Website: home-depot
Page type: payment
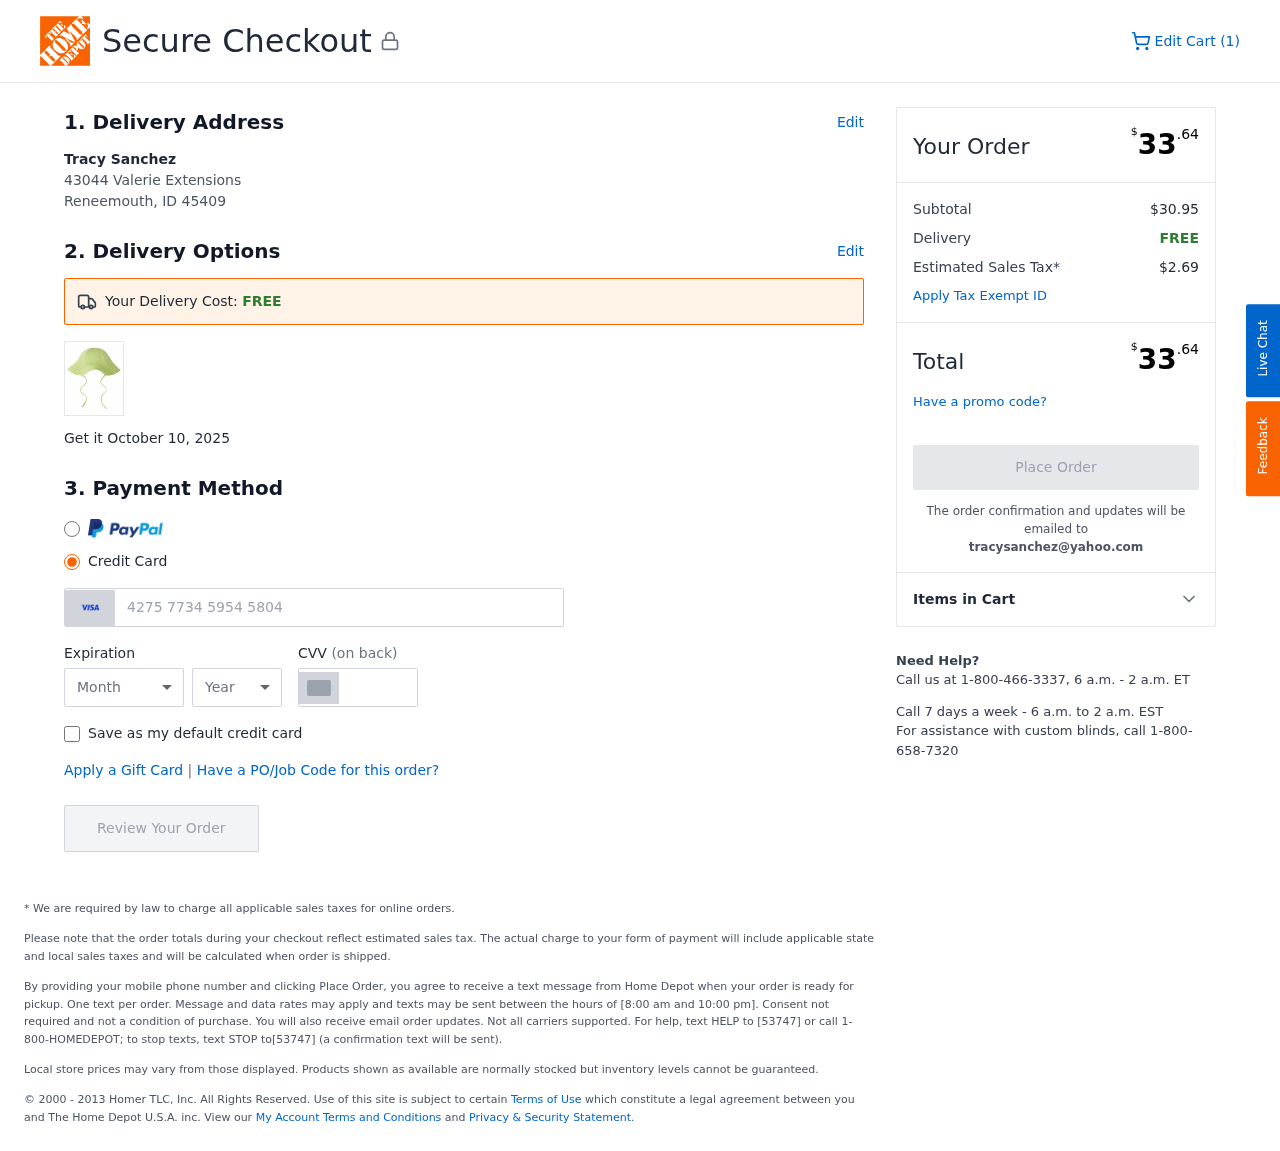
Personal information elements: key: PII_CARD_CVV
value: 300
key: PII_CARD_EXPIRY_MONTH
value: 07
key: PII_CARD_EXPIRY_YEAR
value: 26
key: PII_CARD_NUMBER
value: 4275 7734 5954 5804
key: PII_CITY_STATE_ZIP
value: Reneemouth, ID 45409
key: PII_EMAIL
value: tracysanchez@yahoo.com
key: PII_FULLNAME
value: Tracy Sanchez
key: PII_STREET
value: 43044 Valerie Extensions
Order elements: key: ORDER_NUM_ITEMS
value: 1
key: ORDER_DELIVERY_DATE
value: October 10, 2025
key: ORDER_TOTAL
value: $33.64
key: ORDER_SUBTOTAL
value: $30.95
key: ORDER_SHIPPING_COST
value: FREE
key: ORDER_TAX
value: $2.69